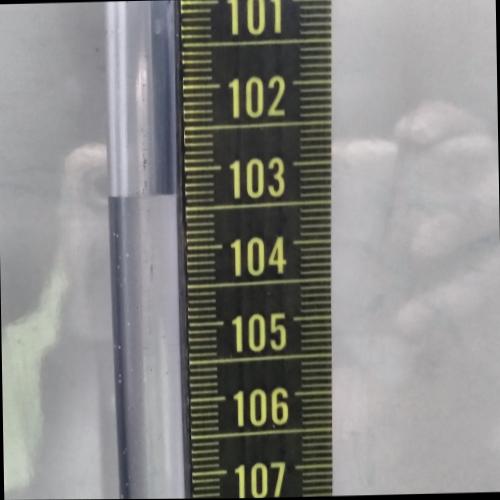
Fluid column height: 103.3 cm